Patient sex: M
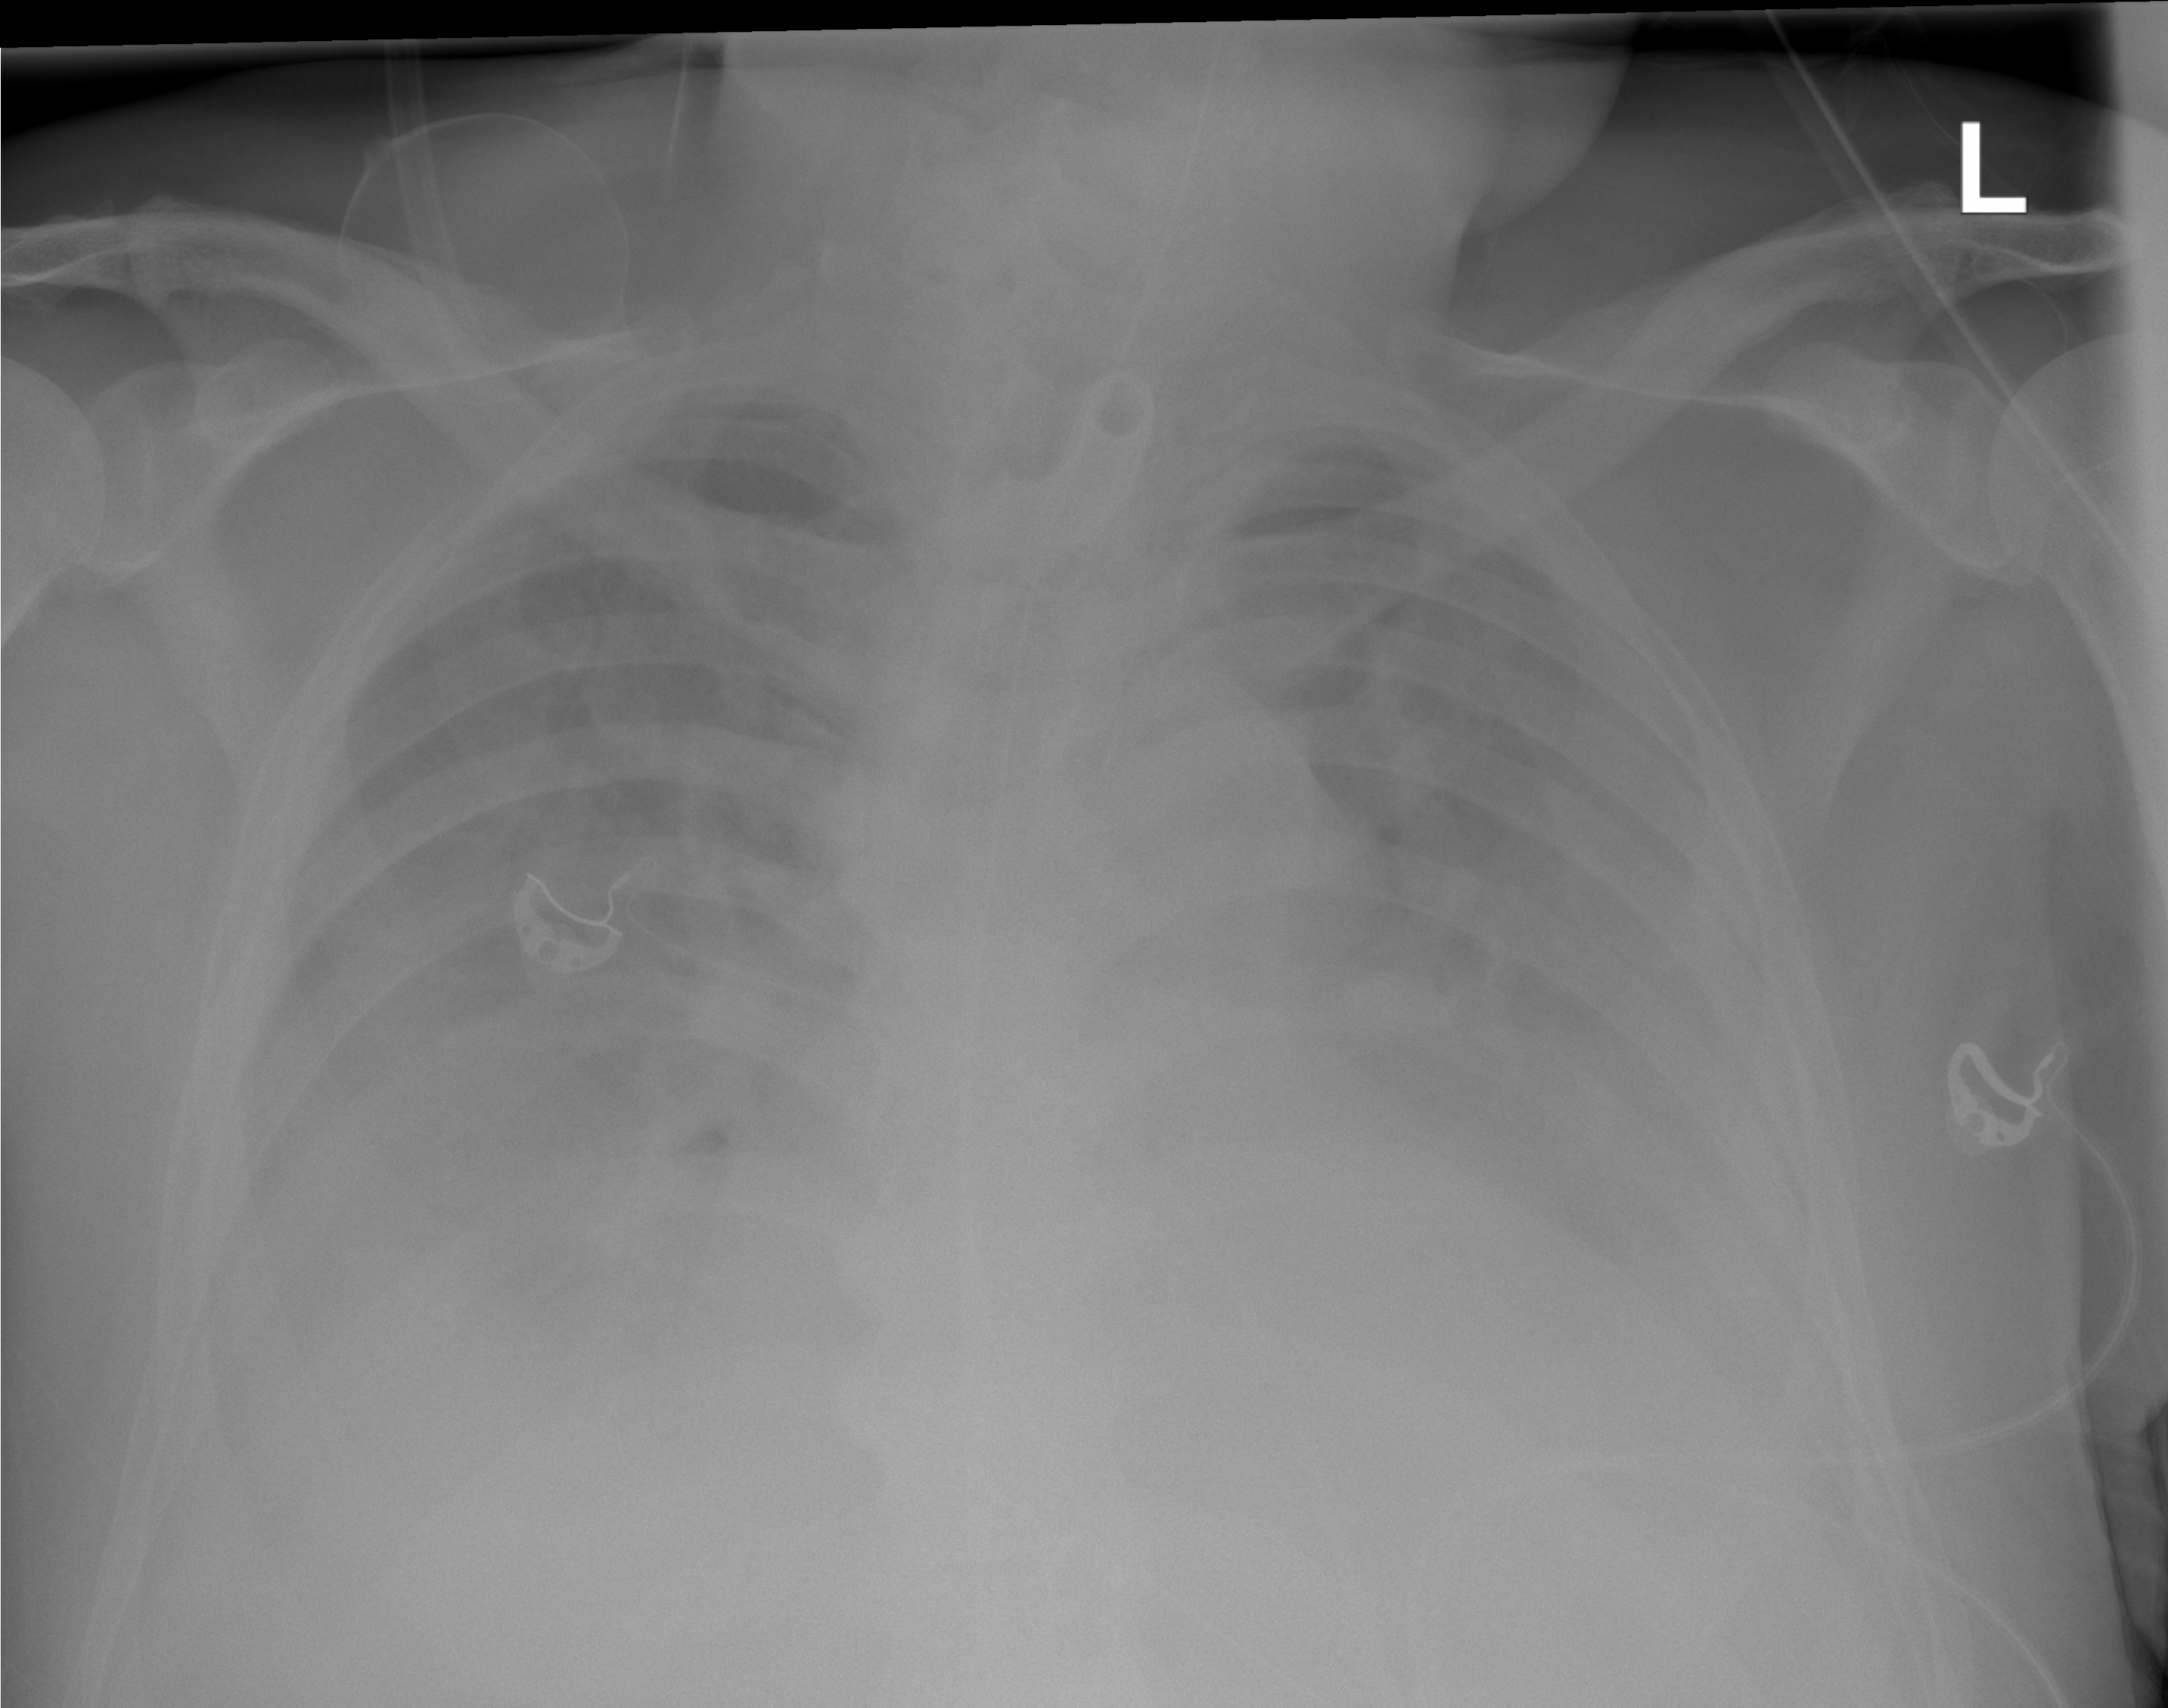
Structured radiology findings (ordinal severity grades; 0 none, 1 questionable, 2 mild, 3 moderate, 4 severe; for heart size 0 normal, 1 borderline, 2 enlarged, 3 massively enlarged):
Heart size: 2
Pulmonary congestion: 2
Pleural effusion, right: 3
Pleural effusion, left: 3
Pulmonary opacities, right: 1
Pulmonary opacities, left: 1
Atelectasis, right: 3
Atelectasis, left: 3